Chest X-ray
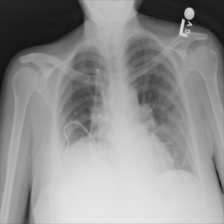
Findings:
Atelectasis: negative
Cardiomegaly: negative
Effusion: negative
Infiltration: negative
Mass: negative
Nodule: negative
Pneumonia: negative
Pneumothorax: negative
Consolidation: negative
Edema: negative
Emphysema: negative
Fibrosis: negative
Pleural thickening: negative
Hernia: negative